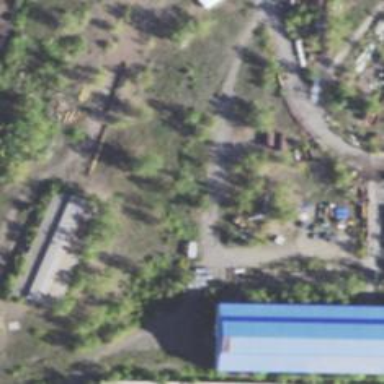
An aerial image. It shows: Abandoned railway.